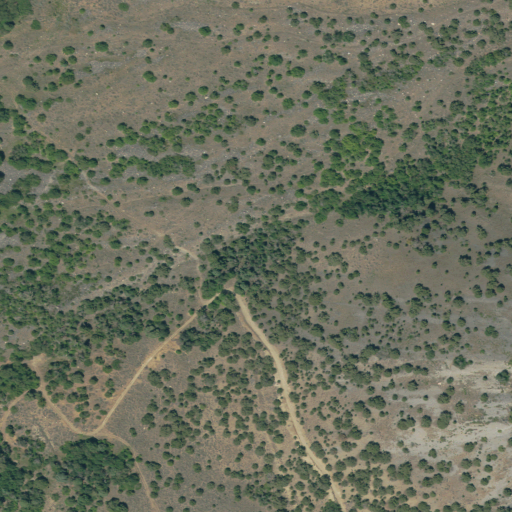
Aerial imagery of valley in Utah named Cottonwood Canyon containing shrub and evergreen forest